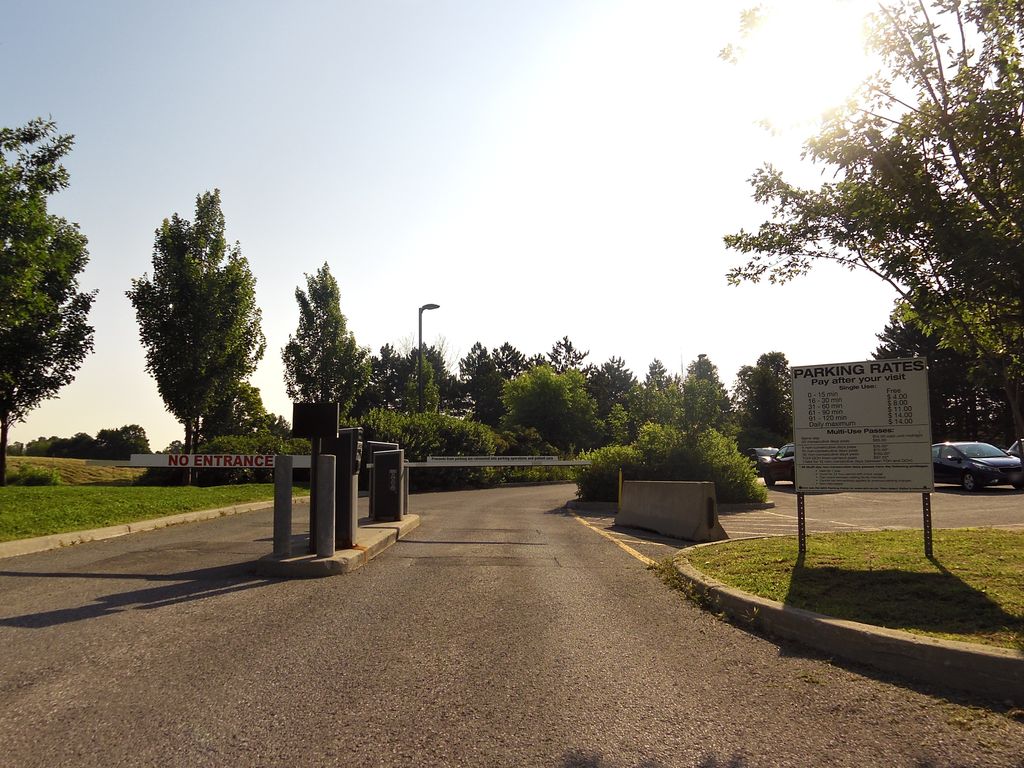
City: ottawa-gatineau